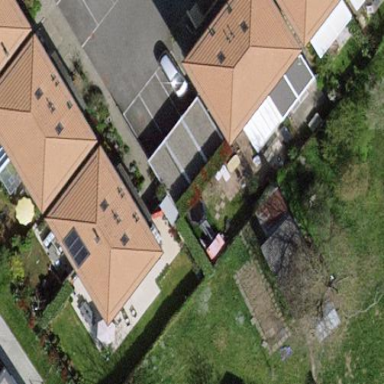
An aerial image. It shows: Garden surrounded by fence.